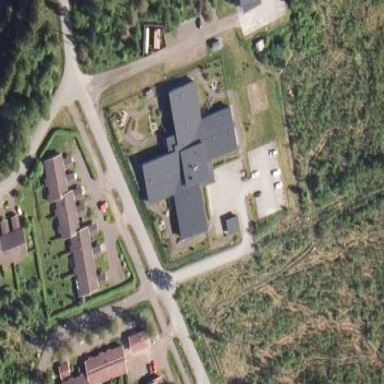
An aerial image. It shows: Nursing home building.